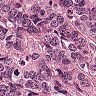
Metastatic tissue present: yes